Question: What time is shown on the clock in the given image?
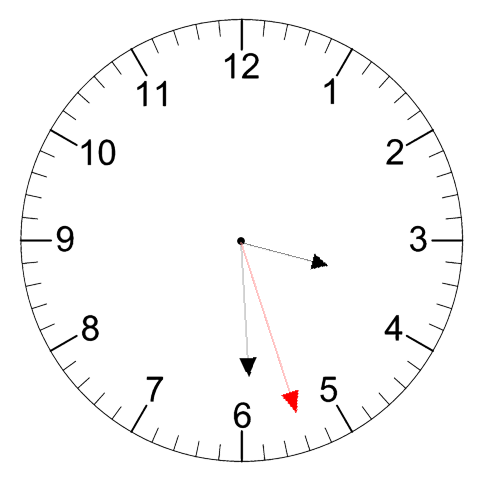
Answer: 03:29:27